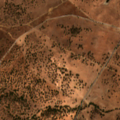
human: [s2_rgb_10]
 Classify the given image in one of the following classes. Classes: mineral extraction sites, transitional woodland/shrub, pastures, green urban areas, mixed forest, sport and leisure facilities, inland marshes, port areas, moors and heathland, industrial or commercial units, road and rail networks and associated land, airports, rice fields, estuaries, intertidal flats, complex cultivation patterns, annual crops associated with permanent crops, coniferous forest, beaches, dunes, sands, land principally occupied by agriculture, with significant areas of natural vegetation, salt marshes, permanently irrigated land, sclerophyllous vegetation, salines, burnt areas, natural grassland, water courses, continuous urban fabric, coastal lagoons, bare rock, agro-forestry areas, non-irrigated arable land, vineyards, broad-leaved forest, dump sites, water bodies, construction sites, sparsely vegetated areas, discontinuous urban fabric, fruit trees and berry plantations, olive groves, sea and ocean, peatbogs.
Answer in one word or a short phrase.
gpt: non-irrigated arable land, pastures, agro-forestry areas